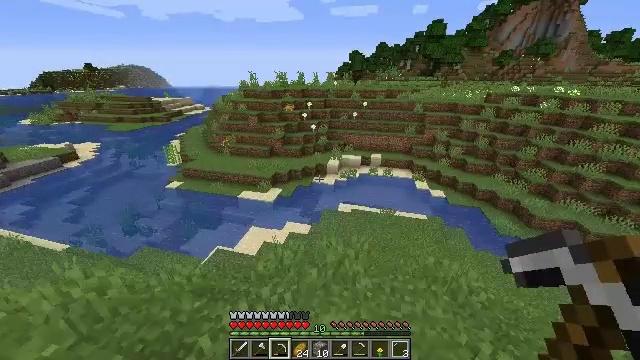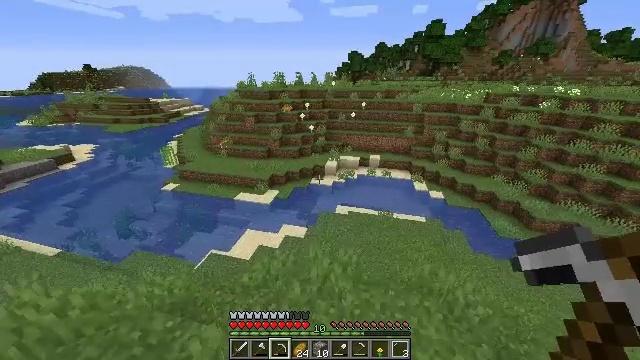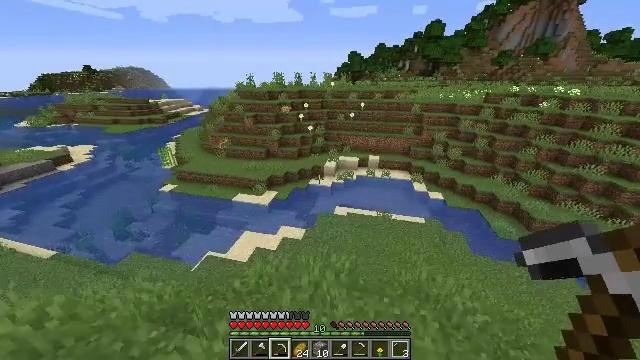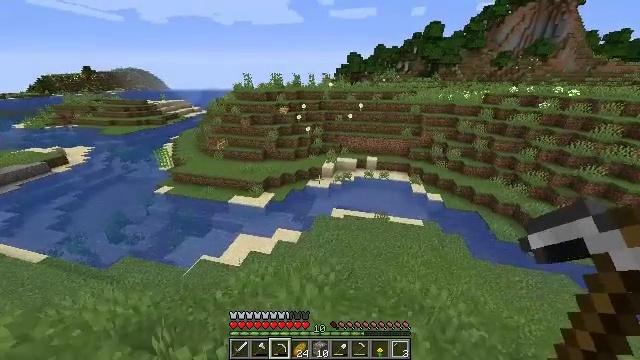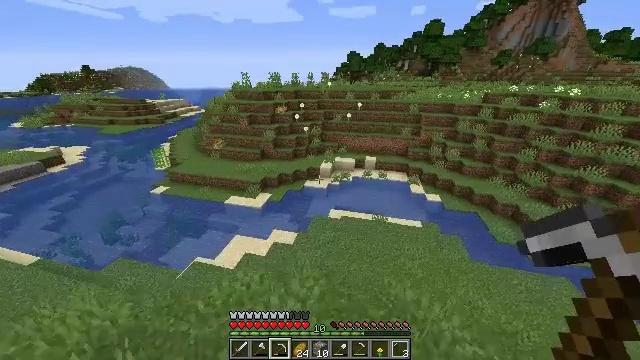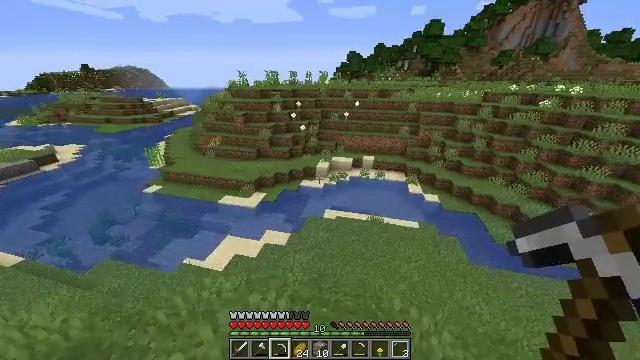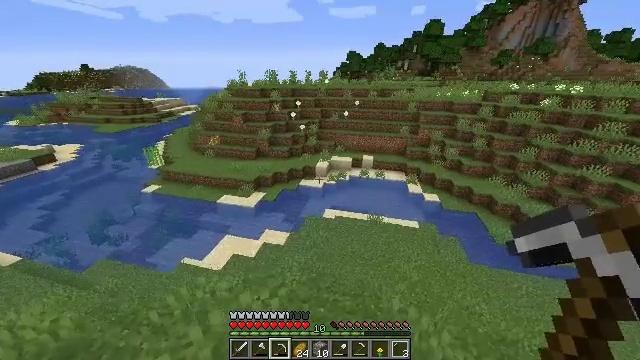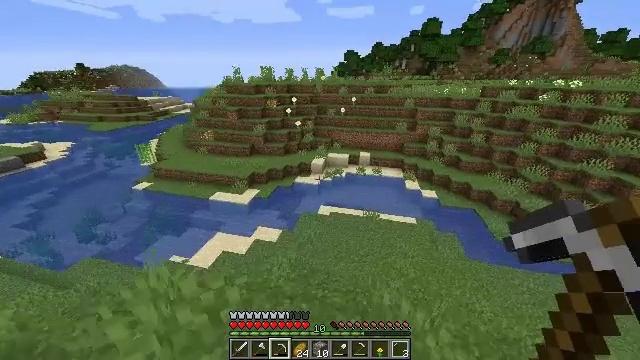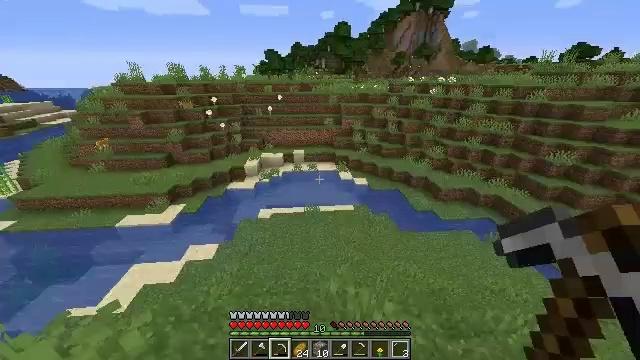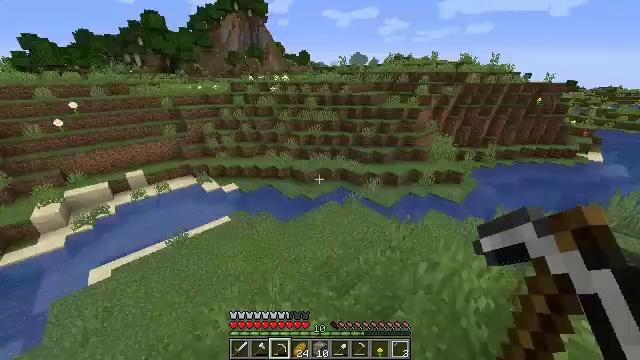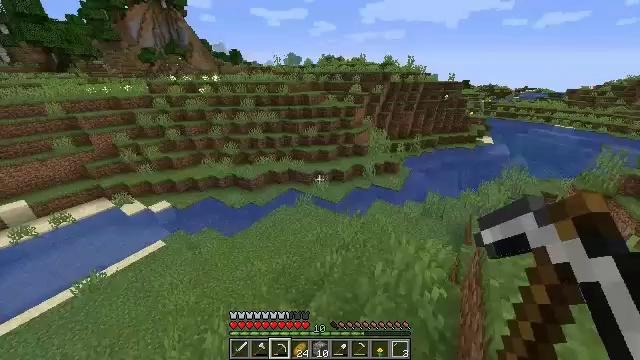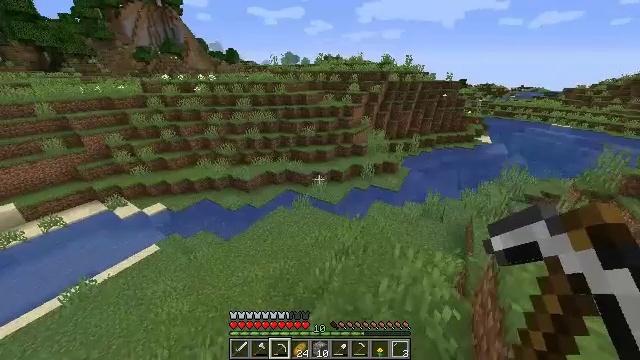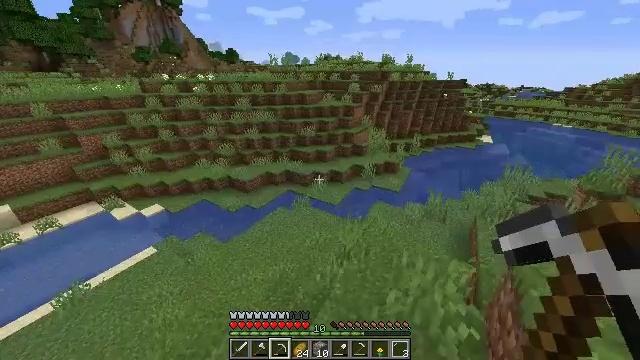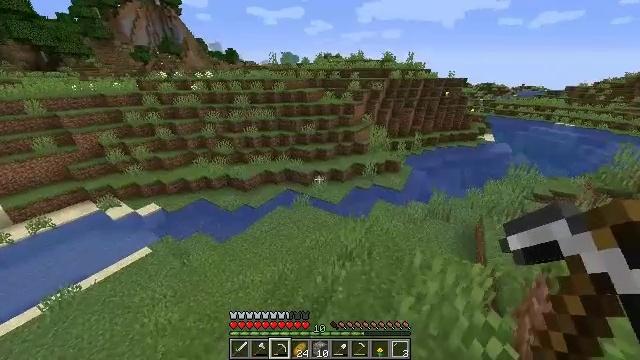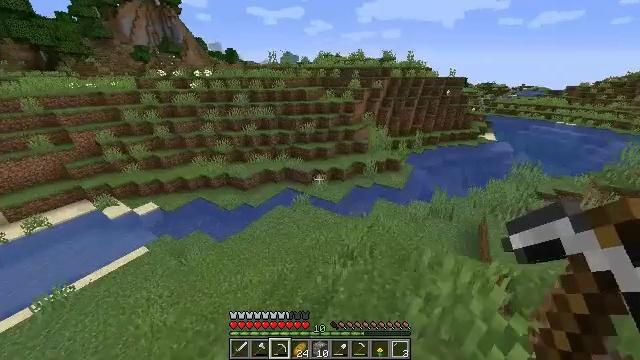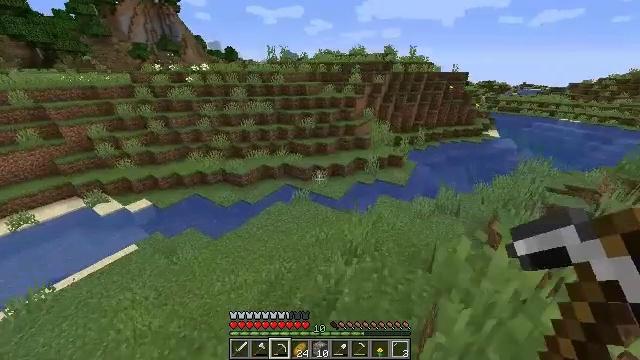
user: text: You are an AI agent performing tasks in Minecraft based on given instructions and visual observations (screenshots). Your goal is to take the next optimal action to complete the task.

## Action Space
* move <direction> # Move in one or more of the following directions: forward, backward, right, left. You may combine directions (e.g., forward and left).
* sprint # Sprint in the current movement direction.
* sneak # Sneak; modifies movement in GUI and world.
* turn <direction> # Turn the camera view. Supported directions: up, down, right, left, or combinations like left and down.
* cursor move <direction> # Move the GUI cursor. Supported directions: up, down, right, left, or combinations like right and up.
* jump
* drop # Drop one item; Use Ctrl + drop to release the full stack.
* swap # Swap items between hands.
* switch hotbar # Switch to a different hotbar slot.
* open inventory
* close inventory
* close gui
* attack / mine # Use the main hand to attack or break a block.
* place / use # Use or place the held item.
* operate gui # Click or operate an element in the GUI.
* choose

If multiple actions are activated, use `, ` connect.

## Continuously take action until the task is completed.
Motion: motion action
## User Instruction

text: Collect sugar cane near water sources.
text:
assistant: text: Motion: move forward and move right
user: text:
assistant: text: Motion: move forward and move right
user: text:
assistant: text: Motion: move forward and move right
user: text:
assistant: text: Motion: move forward and move right
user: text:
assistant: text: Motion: move forward and move right
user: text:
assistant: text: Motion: move forward and move right
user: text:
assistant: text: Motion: move forward and move right
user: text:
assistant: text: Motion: move forward and move right, turn right
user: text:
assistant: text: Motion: move forward and move right, turn right
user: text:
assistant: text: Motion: move forward, turn right
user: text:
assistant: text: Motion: move forward
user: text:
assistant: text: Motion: move forward
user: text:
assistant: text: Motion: move forward
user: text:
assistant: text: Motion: move forward
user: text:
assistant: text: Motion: move forward
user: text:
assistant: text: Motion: move forward, turn left and down
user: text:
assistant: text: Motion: move forward, turn left and down
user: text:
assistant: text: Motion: move forward, turn left
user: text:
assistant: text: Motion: move forward, turn left and up
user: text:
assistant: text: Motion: move forward, turn left and up
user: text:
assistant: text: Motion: no_op
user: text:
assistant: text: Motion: move left
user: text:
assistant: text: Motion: move left
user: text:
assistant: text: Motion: move left
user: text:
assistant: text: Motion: move left
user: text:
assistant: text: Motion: move left
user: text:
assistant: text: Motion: move left
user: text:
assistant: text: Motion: move left
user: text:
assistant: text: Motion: move left
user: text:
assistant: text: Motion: move left